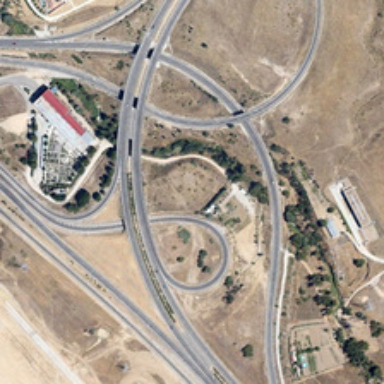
A building and bareland are near a viaduct .